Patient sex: F
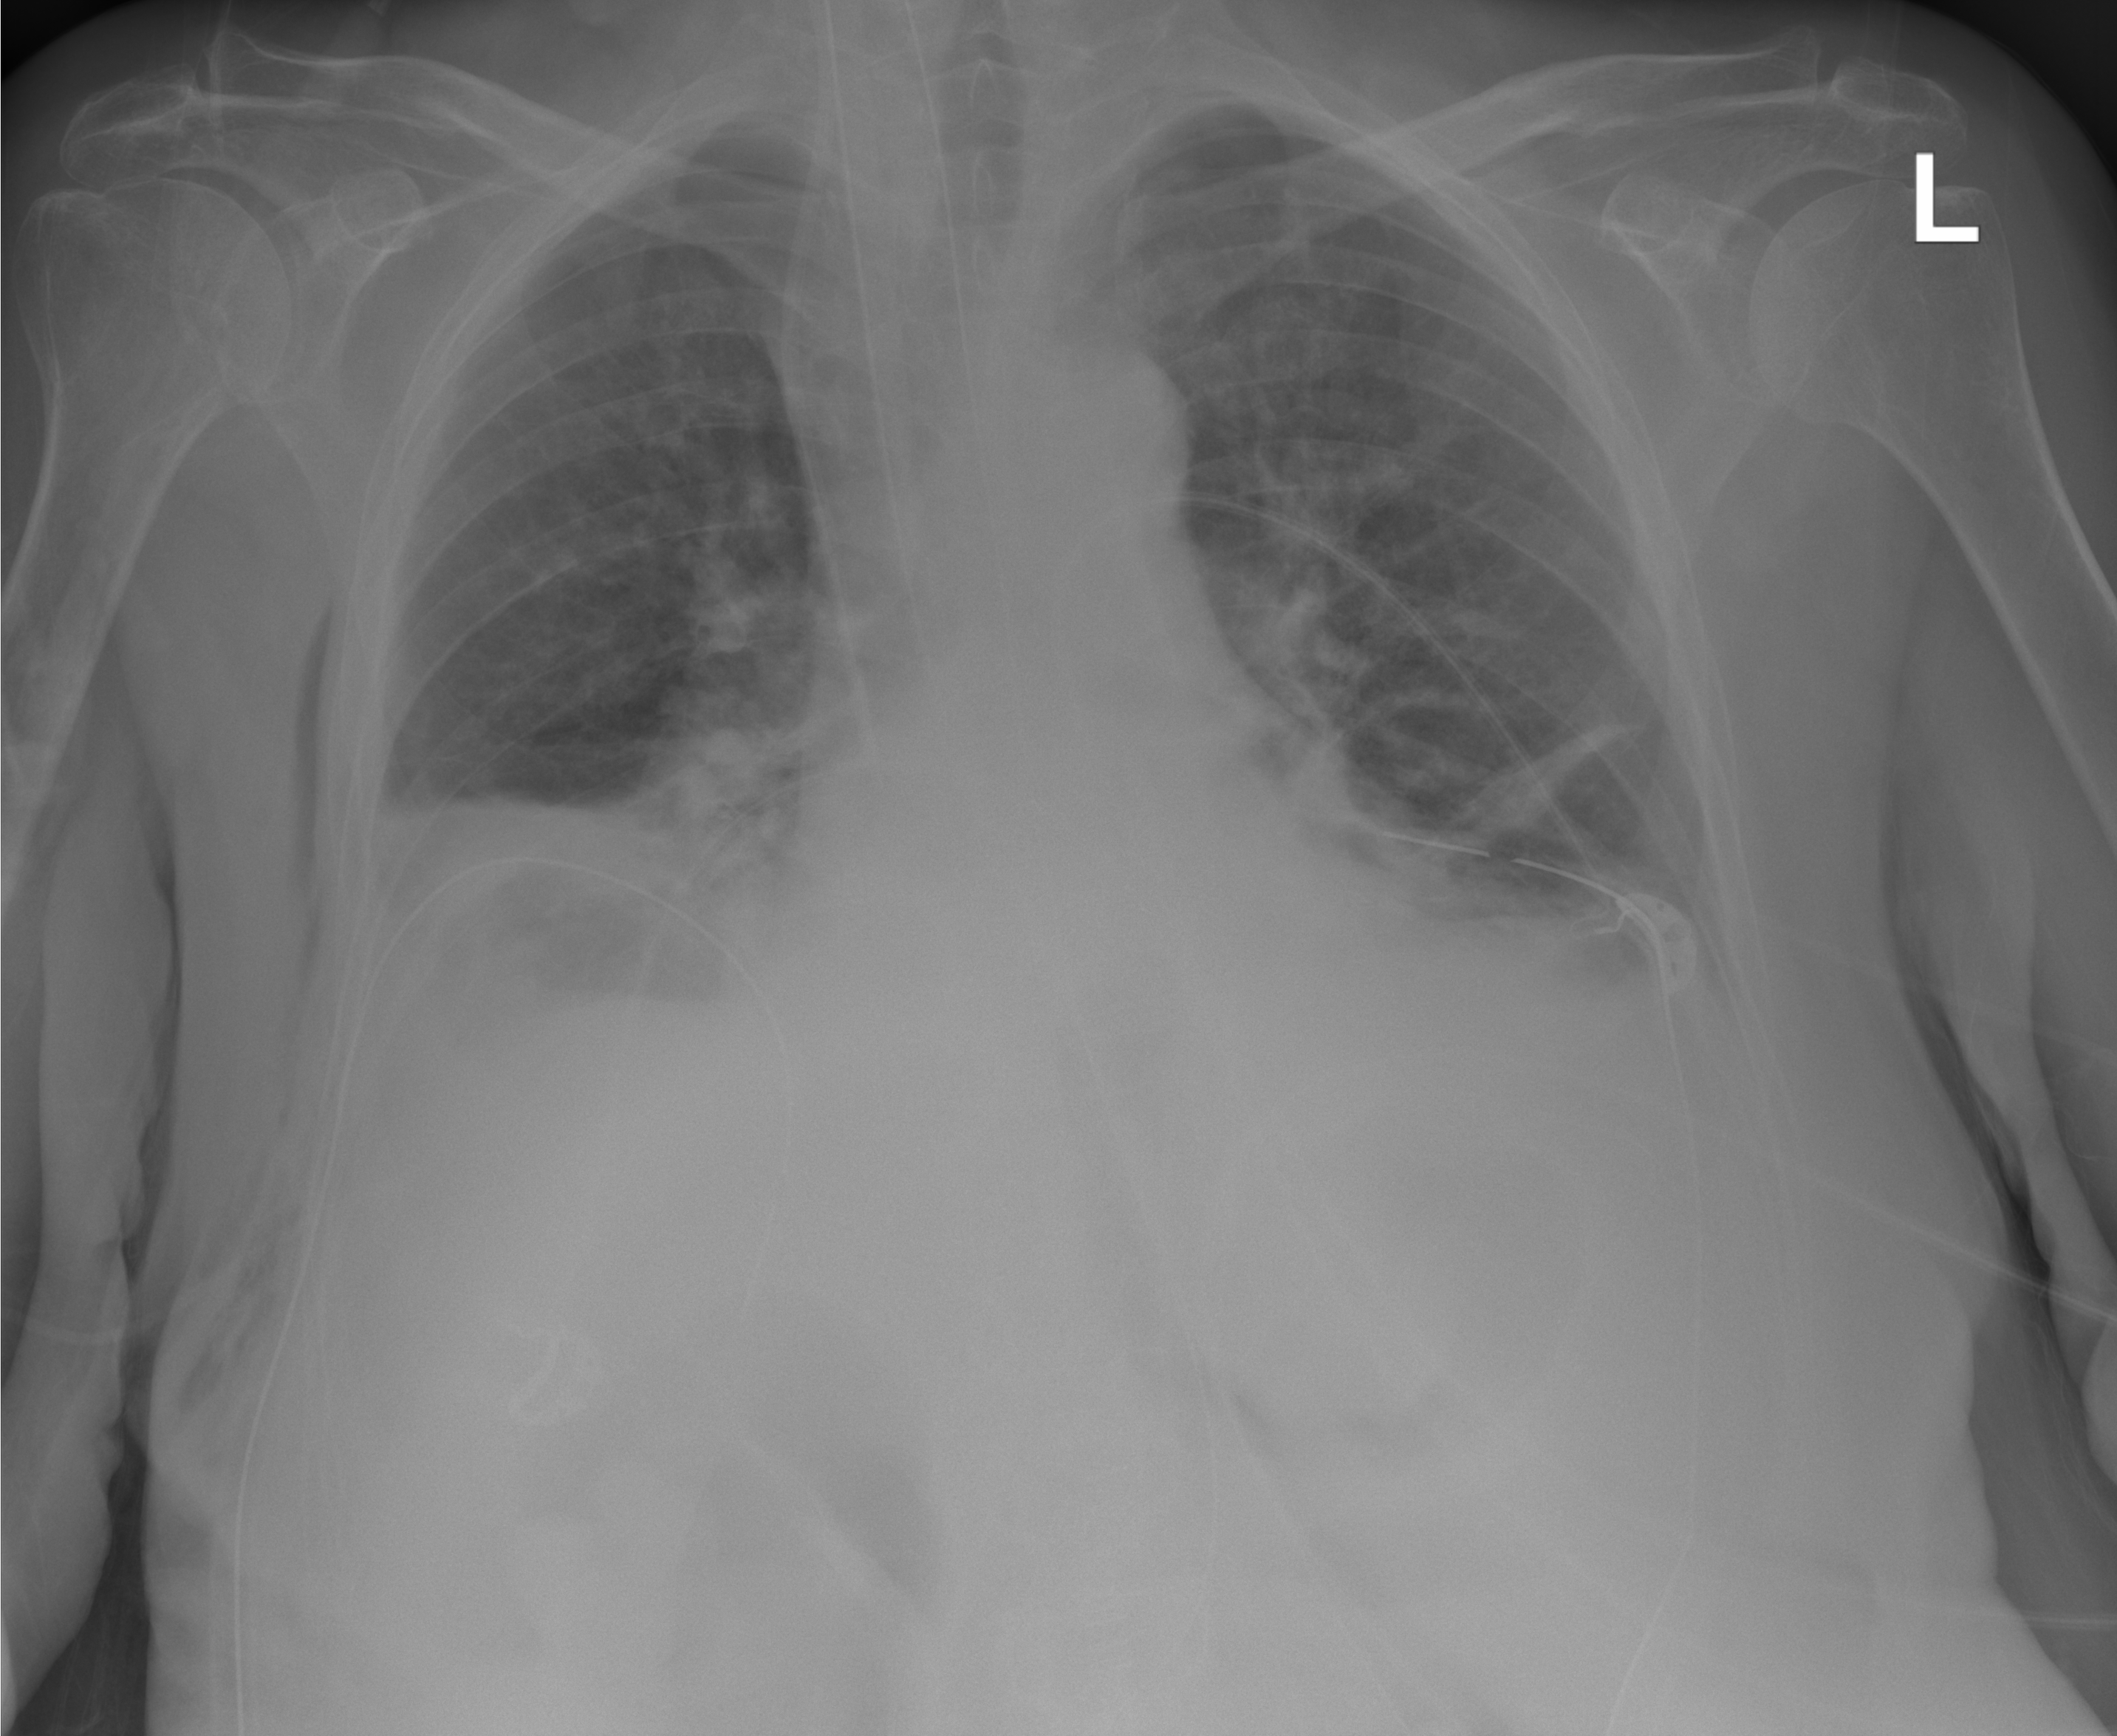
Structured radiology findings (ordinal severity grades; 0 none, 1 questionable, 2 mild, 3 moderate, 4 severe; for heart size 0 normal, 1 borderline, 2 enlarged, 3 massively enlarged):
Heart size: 2
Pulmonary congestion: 2
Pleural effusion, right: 3
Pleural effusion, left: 2
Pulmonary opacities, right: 1
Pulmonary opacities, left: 0
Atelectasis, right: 2
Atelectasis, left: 2